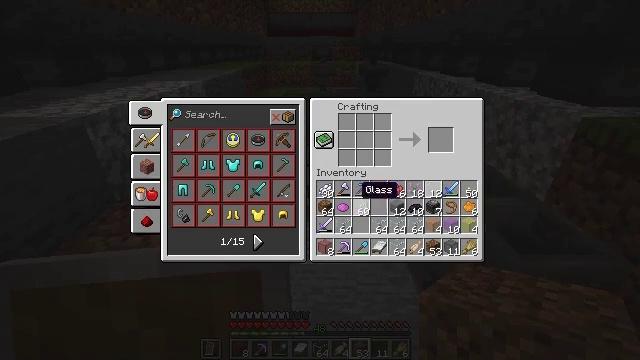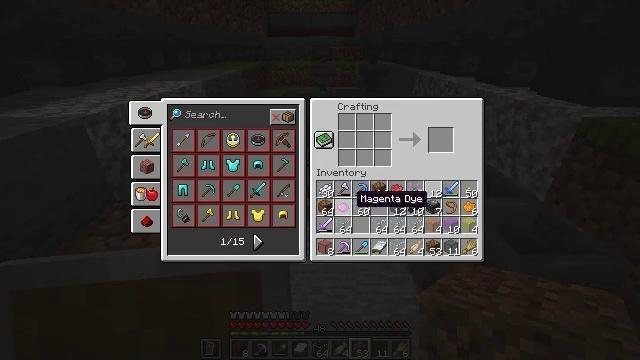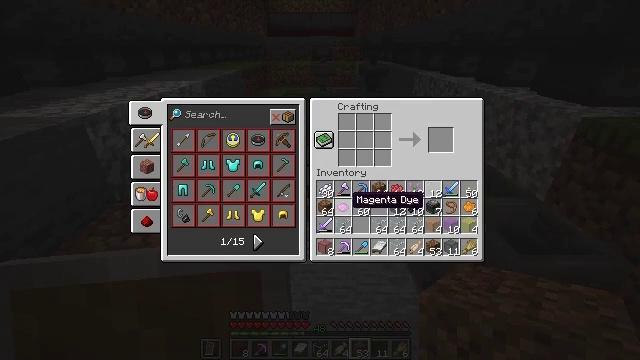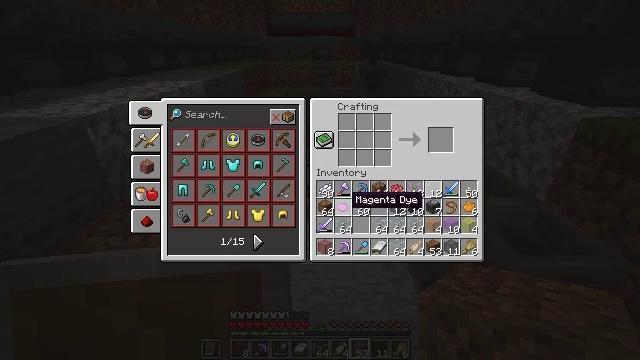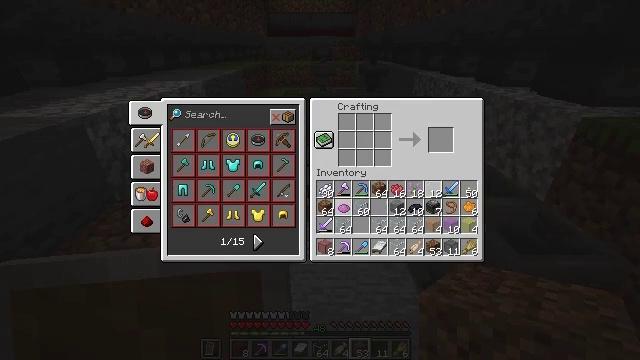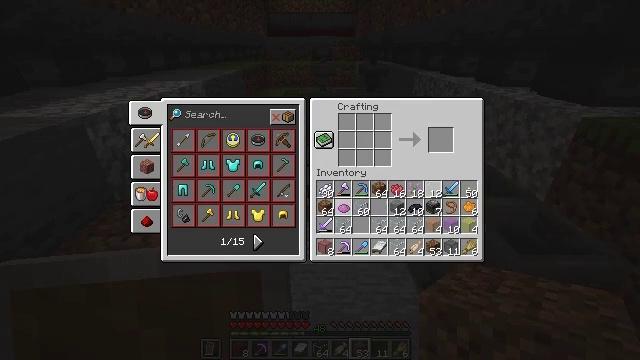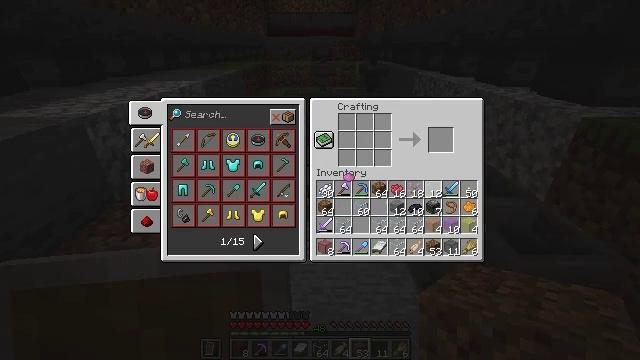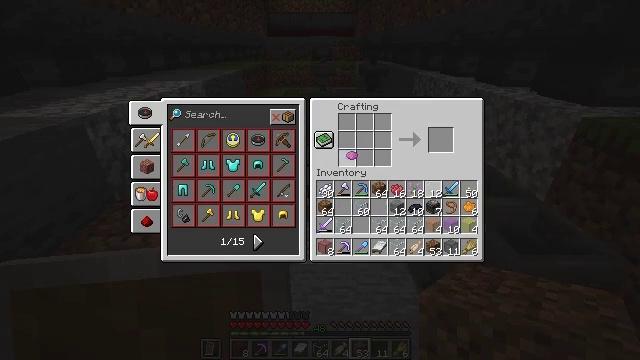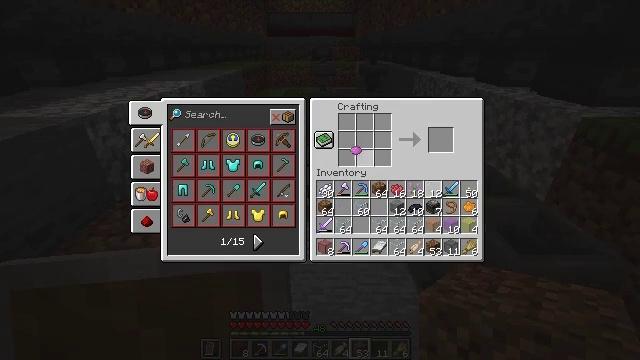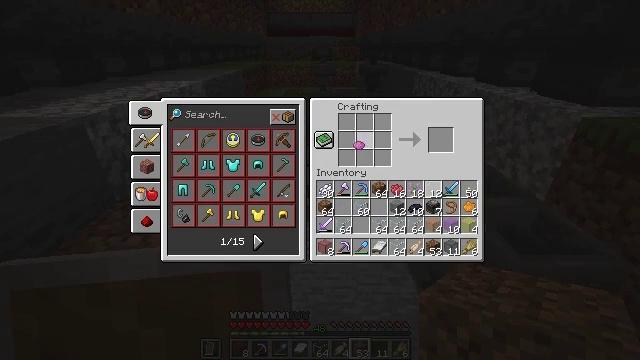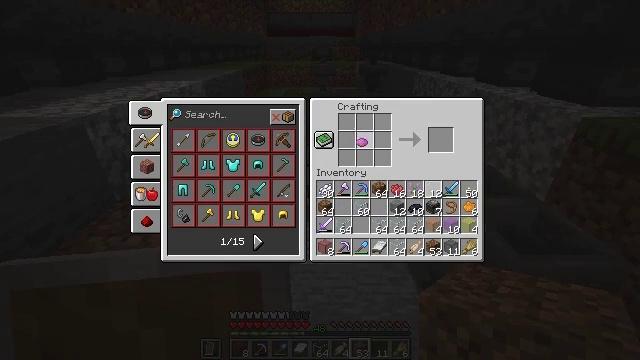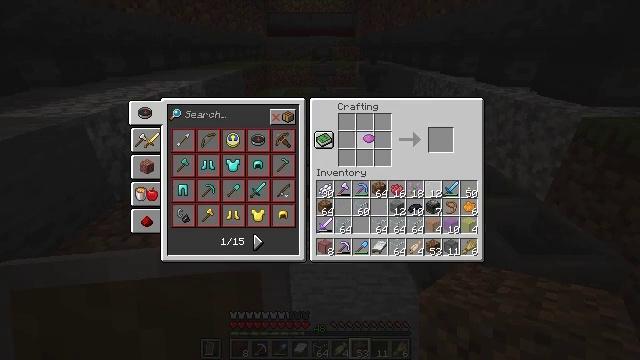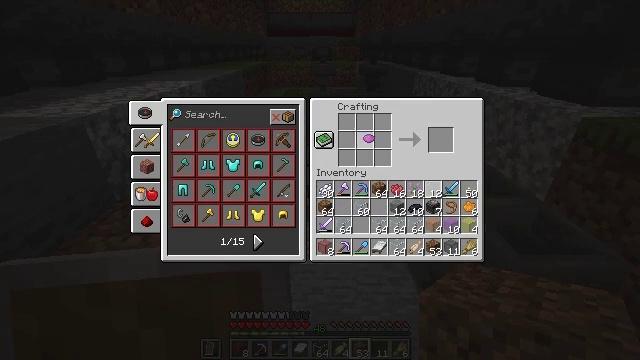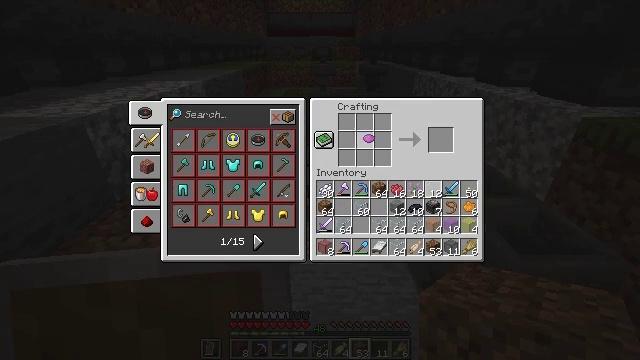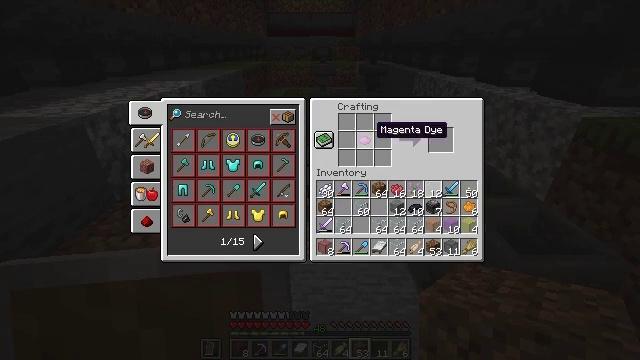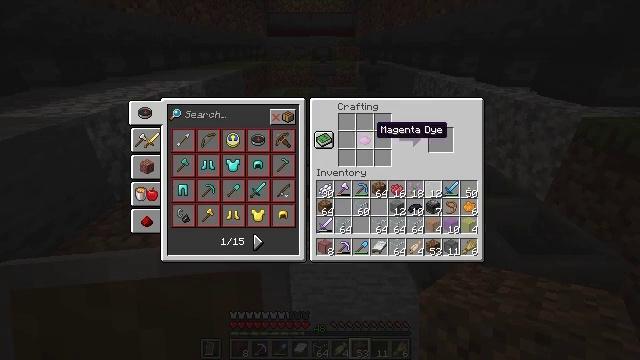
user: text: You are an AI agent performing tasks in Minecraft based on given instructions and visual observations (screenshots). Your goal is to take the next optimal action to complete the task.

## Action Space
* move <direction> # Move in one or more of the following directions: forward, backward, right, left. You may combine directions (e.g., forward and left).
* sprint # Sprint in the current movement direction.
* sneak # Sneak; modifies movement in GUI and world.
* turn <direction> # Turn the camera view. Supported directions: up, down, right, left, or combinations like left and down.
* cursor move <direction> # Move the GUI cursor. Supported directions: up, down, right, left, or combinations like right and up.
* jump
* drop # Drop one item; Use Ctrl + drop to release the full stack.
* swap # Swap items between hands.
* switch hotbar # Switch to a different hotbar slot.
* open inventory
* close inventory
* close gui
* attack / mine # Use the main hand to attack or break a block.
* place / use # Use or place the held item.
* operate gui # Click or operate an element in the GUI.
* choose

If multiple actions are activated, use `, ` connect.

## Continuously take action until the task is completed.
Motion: motion action
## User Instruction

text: Craft magenta stained glass.
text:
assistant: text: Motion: cursor move down
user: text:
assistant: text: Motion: no_op
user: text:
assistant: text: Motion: no_op
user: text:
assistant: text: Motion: operate gui
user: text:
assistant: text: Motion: operate gui
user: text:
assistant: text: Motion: cursor move up
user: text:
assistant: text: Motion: cursor move up
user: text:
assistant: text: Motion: no_op
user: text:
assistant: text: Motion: no_op
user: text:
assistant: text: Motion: no_op
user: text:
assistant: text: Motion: cursor move right
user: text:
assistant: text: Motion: operate gui
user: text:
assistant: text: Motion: operate gui
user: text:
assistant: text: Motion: no_op
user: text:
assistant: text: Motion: no_op
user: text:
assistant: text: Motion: no_op
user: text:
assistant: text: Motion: no_op
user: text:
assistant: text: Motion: cursor move down
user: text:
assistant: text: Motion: cursor move down
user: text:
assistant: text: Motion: cursor move down
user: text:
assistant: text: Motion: cursor move down
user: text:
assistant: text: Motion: no_op
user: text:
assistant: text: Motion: no_op
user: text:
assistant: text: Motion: no_op
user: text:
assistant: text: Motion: no_op
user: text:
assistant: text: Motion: operate gui
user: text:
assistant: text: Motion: cursor move left and up
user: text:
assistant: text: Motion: cursor move up
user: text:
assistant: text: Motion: cursor move up
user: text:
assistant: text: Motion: no_op